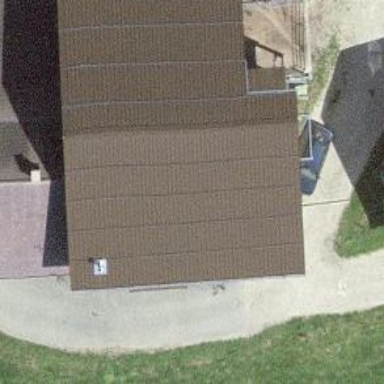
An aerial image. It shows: Farm building.